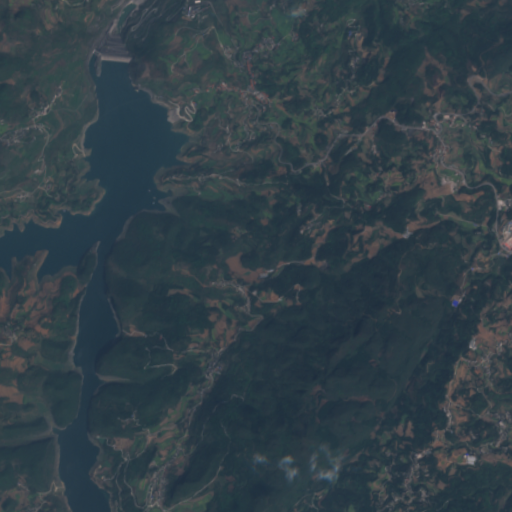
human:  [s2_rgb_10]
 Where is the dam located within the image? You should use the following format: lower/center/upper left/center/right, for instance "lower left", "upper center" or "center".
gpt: The dam is located in the upper left of the image.
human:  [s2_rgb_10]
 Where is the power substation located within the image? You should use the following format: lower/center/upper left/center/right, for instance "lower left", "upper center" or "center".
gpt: The power substation is located in the upper center of the image.
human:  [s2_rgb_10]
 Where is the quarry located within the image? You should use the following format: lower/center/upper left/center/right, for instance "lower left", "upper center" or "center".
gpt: The quarry is located in the upper right of the image.
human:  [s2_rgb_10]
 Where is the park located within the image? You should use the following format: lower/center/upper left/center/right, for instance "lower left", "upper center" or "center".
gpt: There is no park in the image.